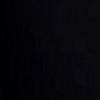
Label: space